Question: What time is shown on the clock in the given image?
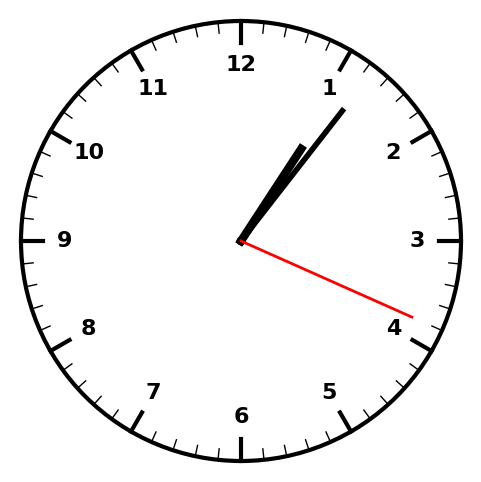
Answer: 01:06:19